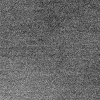
Atmospheric dust classification: dusty